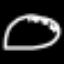
Label: clock